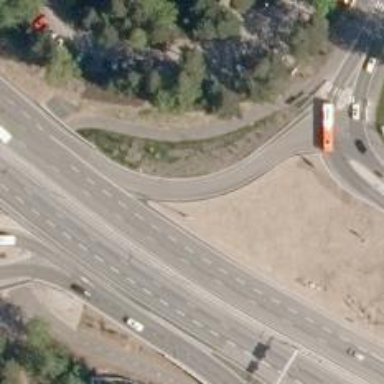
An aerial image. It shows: Trunk link road with asphalt surface. The road has functional class of tertiary.